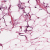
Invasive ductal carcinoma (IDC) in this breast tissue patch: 1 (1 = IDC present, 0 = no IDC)